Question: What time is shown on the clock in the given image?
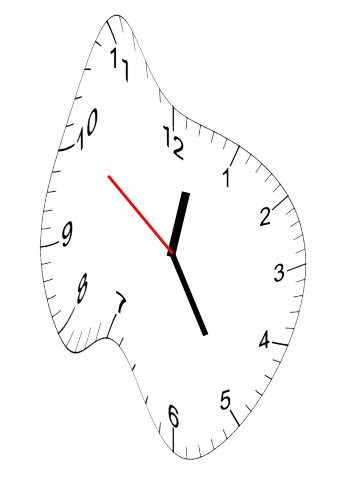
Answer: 12:24:51